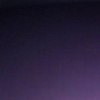
Label: space